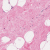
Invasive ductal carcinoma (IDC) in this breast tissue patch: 0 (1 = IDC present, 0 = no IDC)